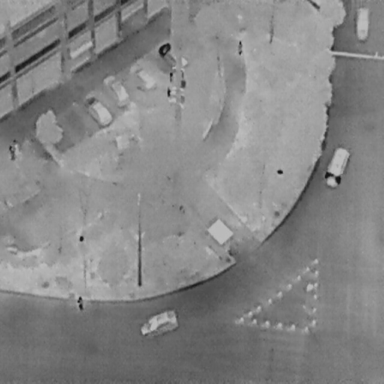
There are 11 objects shown in the infrared image, including four People, and seven Cars.